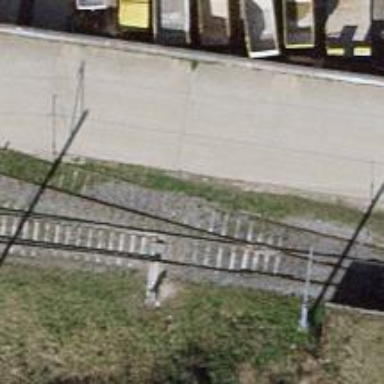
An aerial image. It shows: Single track railway spur with electrification through contact line.